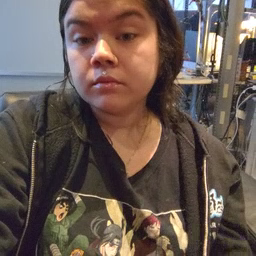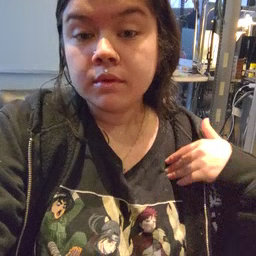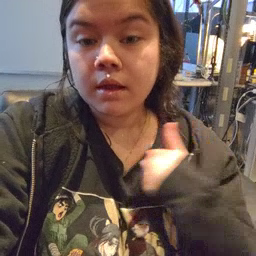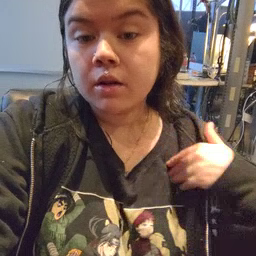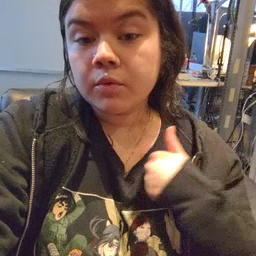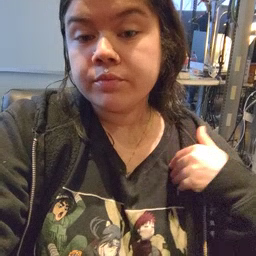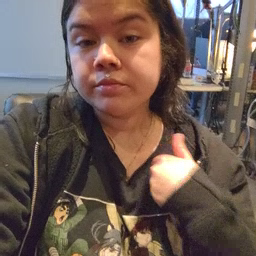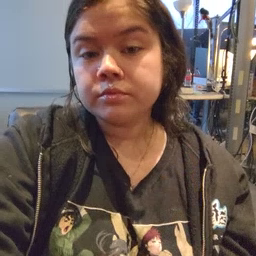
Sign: animal